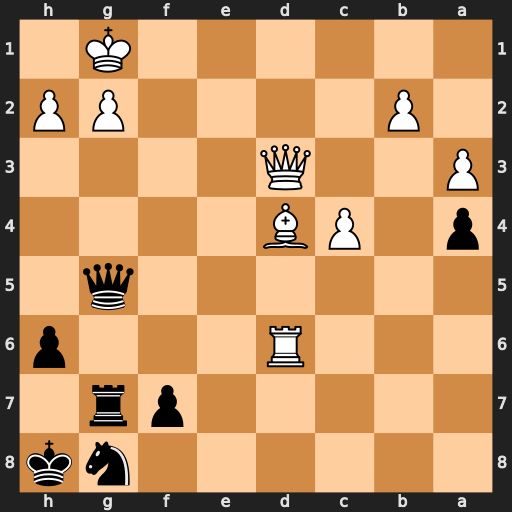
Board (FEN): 6nk/5pr1/3R3p/6q1/p1PB4/P2Q4/1P4PP/6K1
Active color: b
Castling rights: -
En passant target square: -
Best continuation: Qxg2#